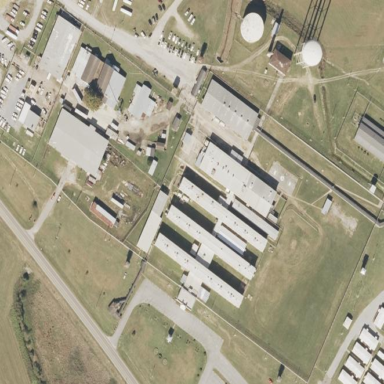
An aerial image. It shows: Prison surrounded by fence.